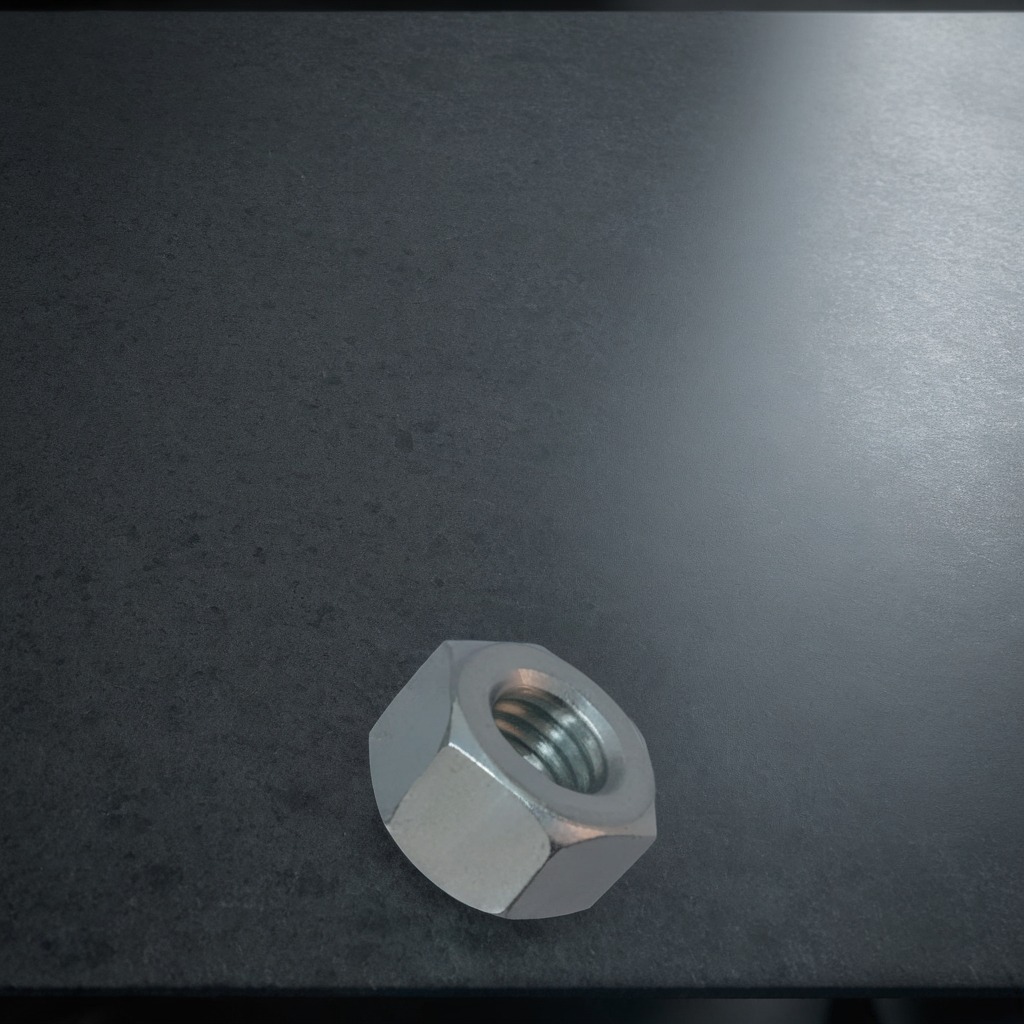
A metal nut lies on a clean granite table inside a workshop at night dim ambient light soft shadows worn but